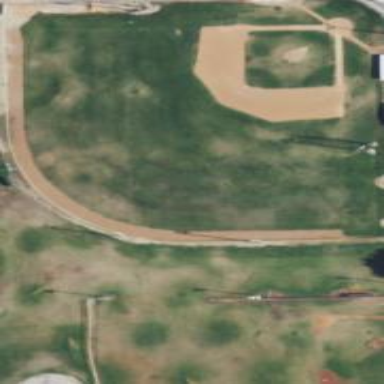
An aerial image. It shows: Baseball or softball pitch for leisure land sports.